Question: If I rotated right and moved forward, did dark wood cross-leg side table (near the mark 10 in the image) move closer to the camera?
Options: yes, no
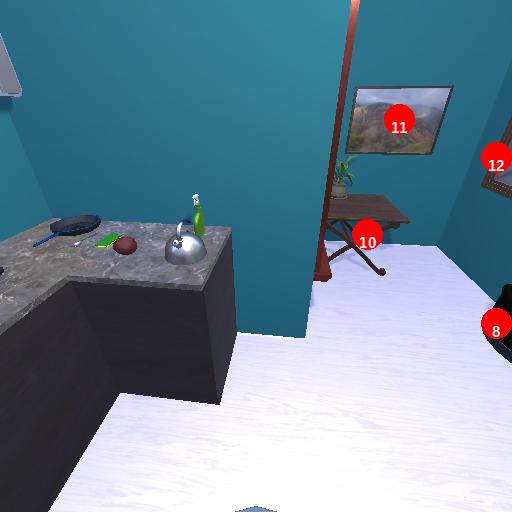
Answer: yes